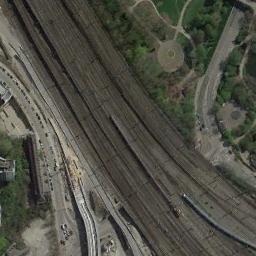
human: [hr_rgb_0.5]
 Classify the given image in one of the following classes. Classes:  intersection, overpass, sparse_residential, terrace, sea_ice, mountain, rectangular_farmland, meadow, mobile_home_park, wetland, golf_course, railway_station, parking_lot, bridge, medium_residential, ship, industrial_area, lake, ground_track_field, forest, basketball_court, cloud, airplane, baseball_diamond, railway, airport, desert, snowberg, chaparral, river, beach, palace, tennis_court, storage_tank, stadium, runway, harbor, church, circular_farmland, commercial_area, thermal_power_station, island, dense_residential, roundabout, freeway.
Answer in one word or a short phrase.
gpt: railway